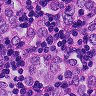
Metastatic tissue present: yes